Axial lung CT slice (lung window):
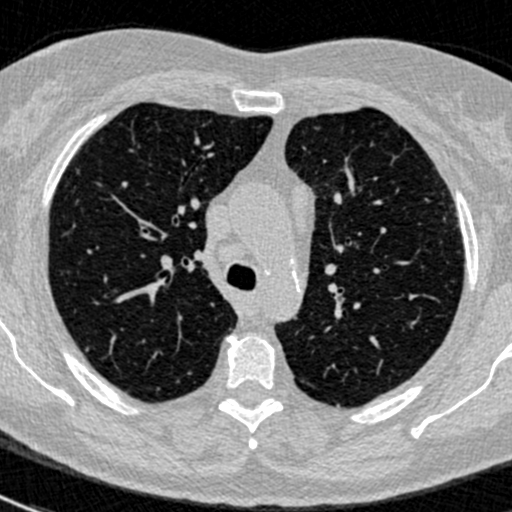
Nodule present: no